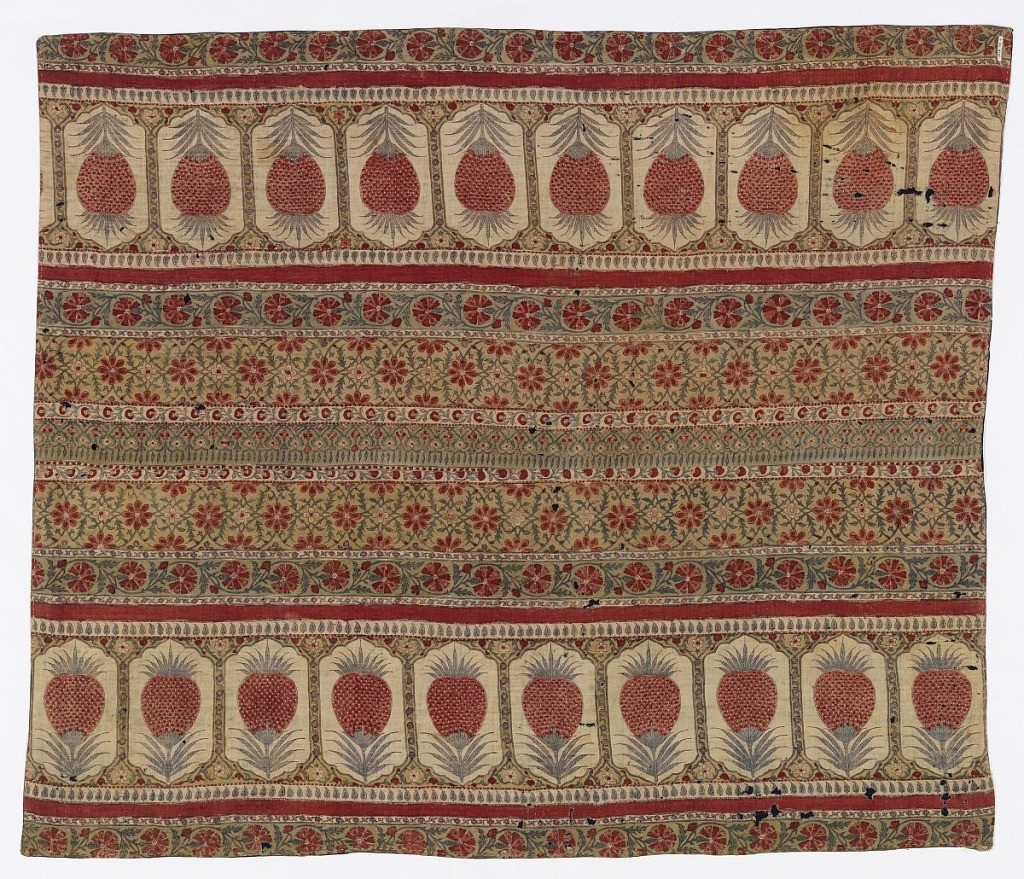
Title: Textile
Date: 18th century
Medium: cotton Technique: printed
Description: Cover printed in a design of flowers and pineapples in reds, blues, and tans. Two strips stitched together form cover.